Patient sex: M
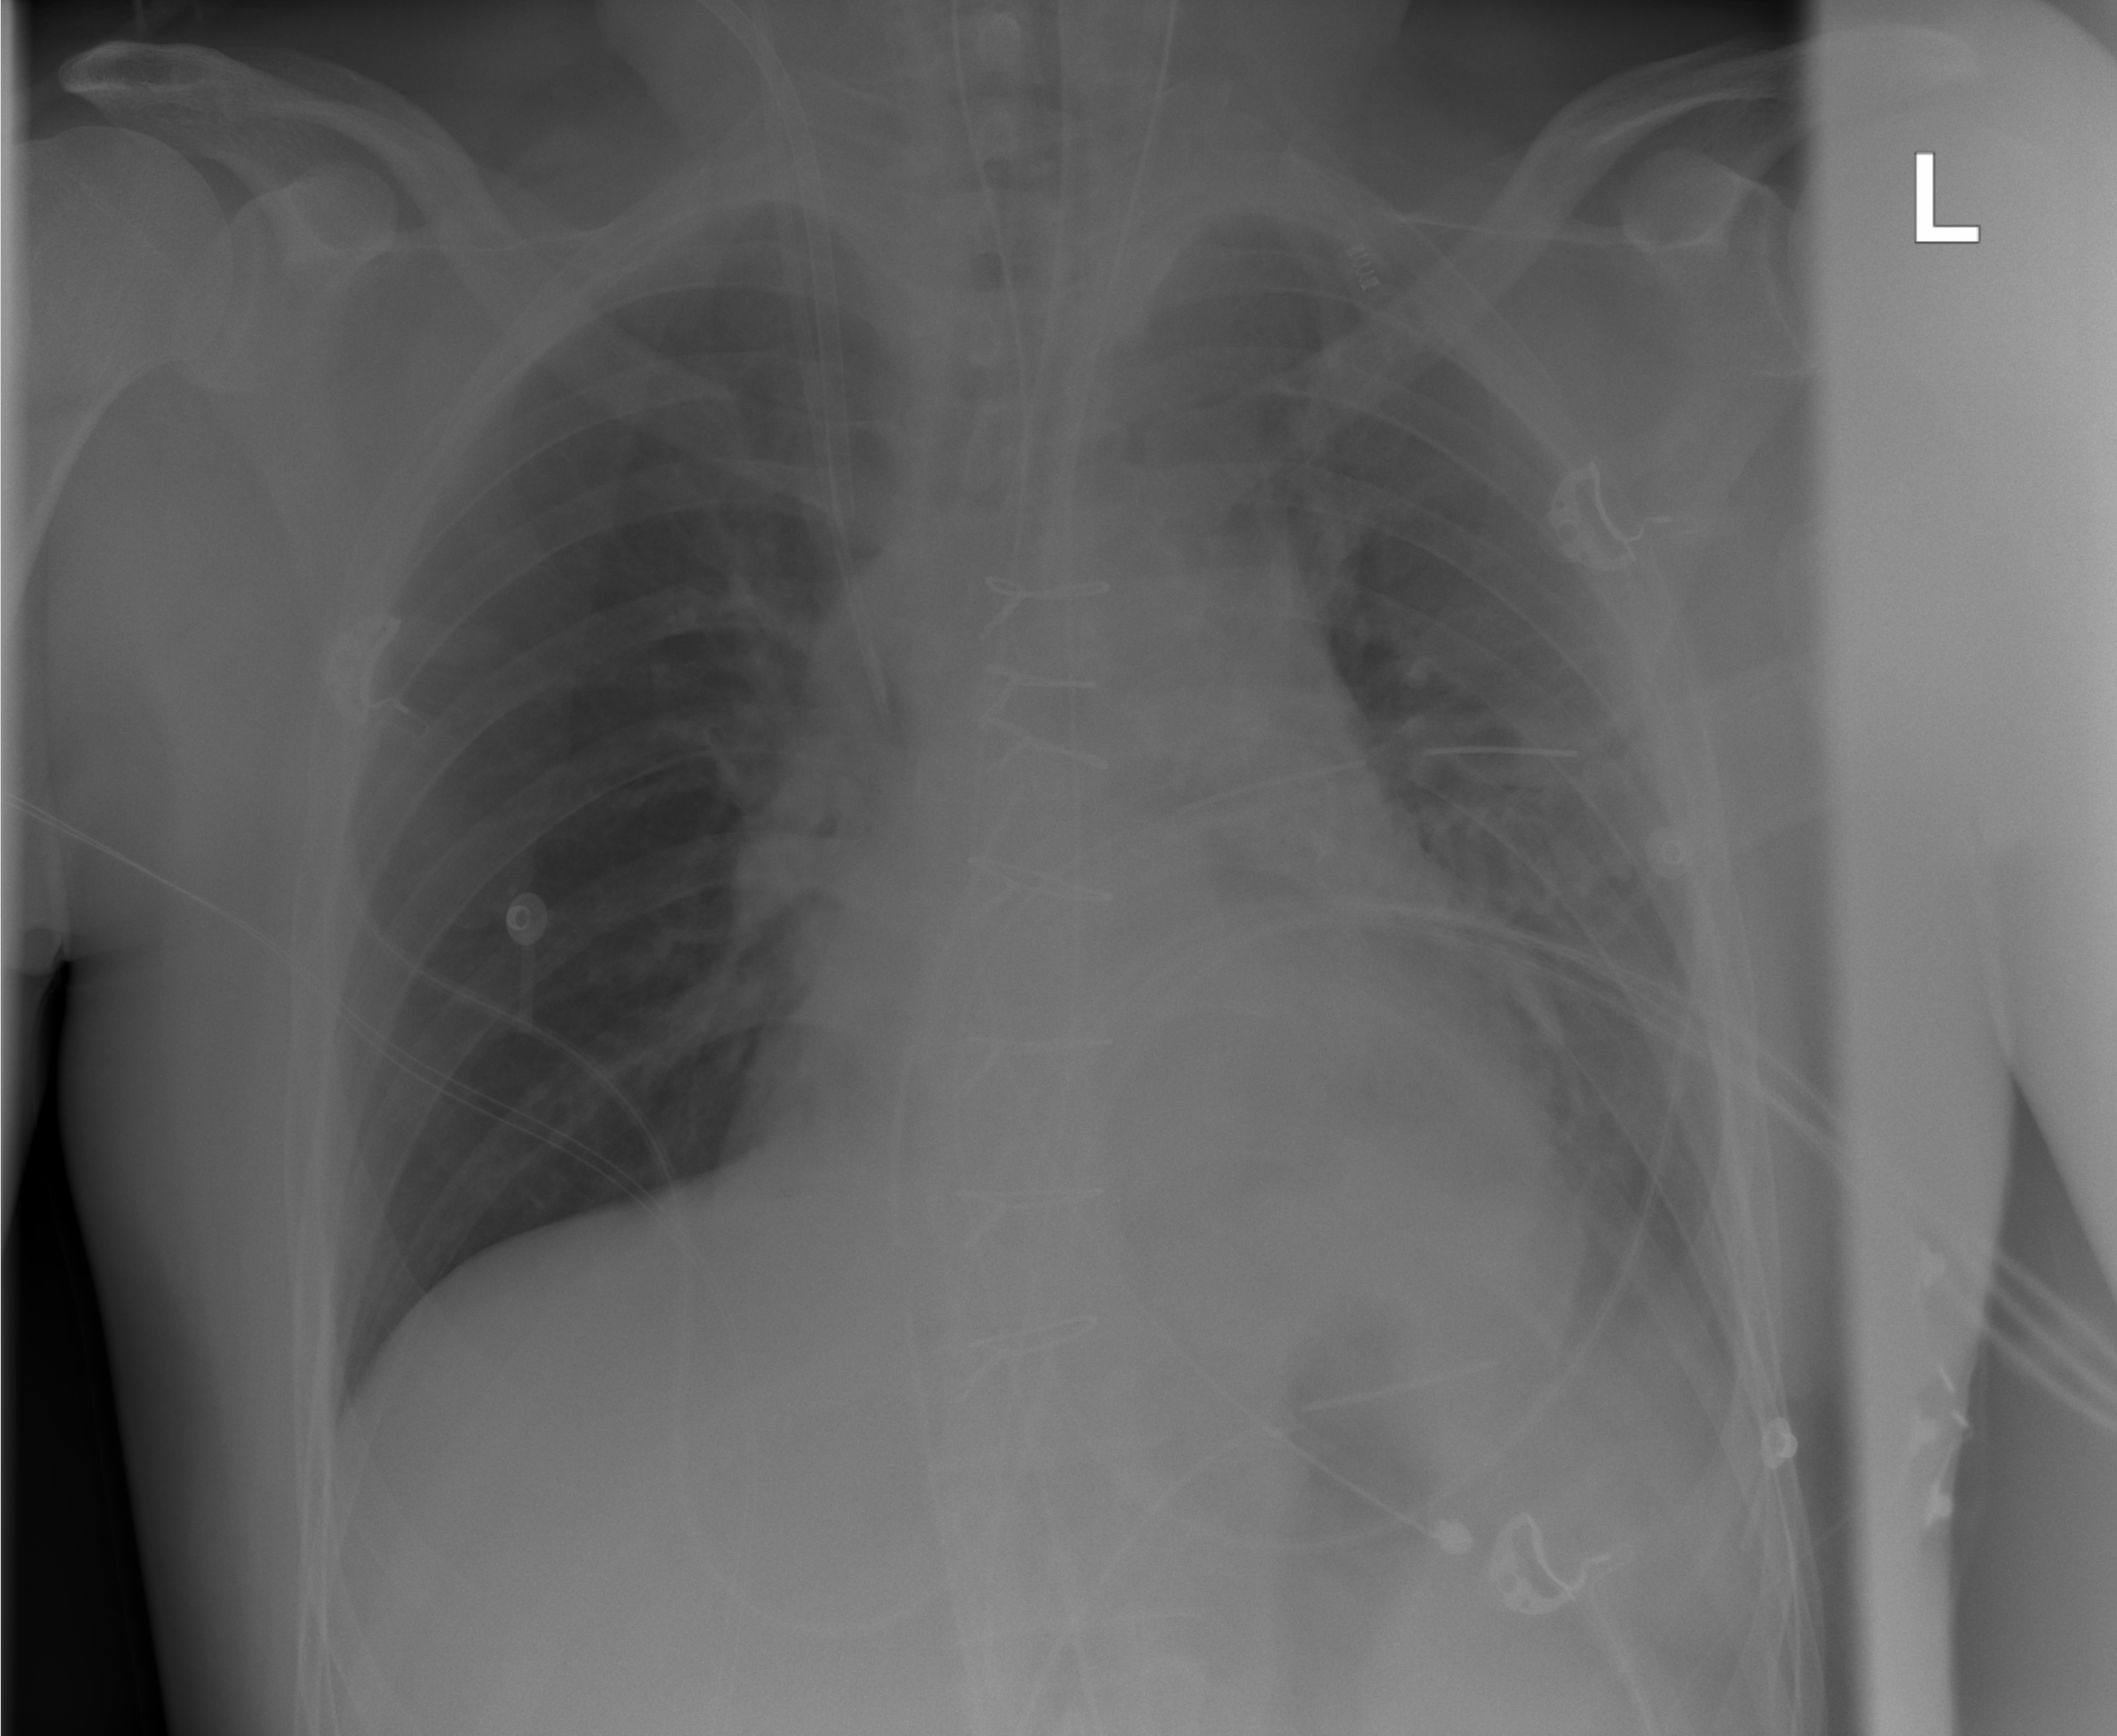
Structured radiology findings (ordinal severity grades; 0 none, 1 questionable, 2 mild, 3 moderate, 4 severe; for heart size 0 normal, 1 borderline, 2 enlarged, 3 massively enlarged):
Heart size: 2
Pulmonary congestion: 0
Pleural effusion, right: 0
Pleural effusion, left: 2
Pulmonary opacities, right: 0
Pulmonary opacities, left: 2
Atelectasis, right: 0
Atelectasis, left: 0